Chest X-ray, PA view. Patient: 60 years old, sex M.
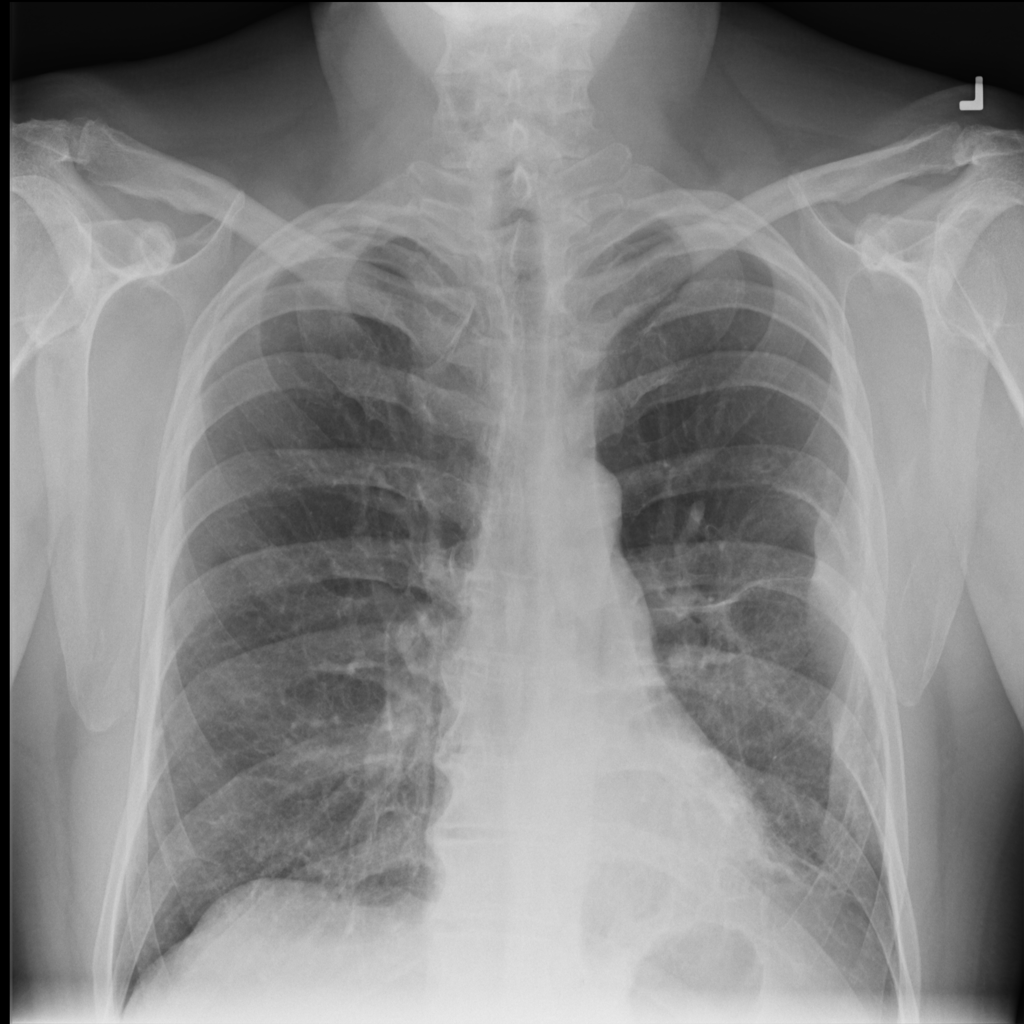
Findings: Effusion, Mass